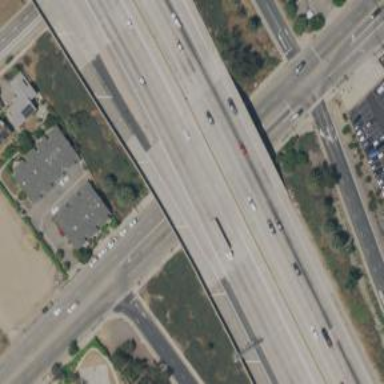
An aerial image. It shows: Motorway bridge.